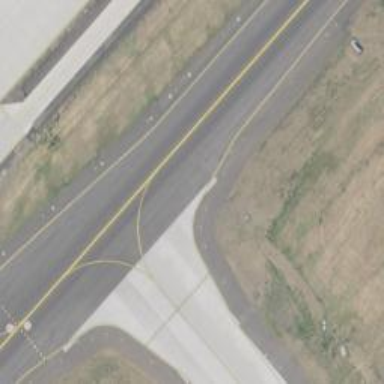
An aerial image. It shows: View of taxiway at the airport.